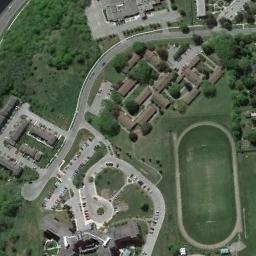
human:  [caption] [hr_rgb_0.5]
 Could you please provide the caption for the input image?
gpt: The ground track field is surrounded by some houses and parking lots .

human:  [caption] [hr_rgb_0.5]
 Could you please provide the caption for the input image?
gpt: There are strange green fields in the track and field .

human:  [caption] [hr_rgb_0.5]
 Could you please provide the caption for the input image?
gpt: Track and field are built on the lawn, Next to residential areas and vegetation .

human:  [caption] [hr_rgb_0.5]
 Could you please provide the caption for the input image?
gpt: There are many buildings next to the ground track field .

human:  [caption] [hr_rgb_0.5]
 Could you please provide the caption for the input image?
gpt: There are some brown buildings beside the ground track field .